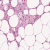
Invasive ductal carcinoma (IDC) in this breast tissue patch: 0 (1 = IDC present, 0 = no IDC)